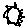
Label: sun